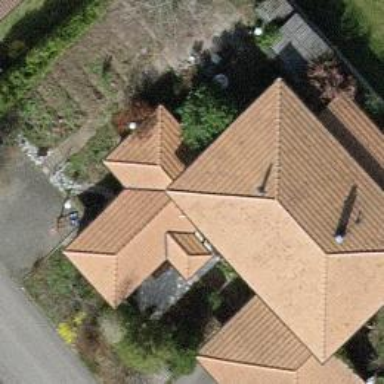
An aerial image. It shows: View of roof edge.